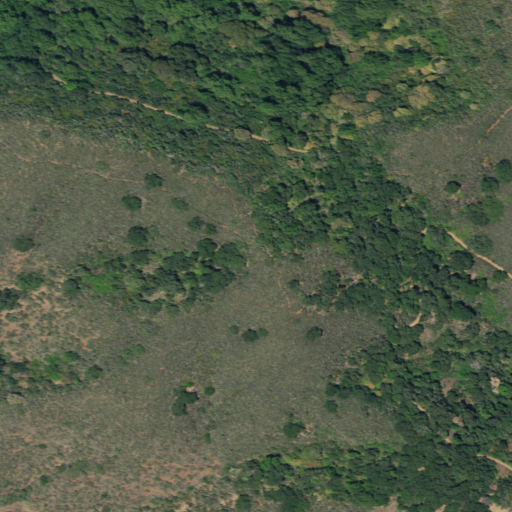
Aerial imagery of mountain in California named Ewing Hill containing mixed forest, shrub, and evergreen forest